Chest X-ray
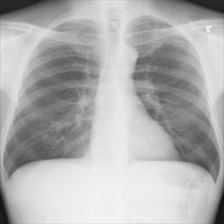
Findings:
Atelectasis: negative
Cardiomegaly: negative
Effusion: negative
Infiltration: negative
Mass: negative
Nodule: negative
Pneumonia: negative
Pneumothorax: negative
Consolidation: negative
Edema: negative
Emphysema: negative
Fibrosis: negative
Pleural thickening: negative
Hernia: negative